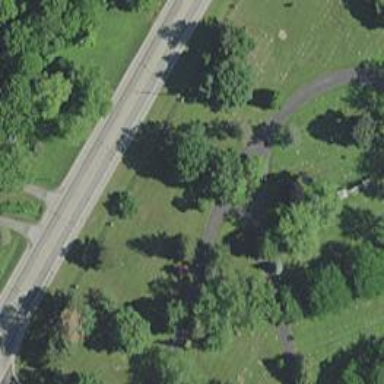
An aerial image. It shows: Memorial site with historic significance.